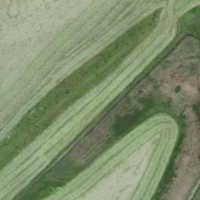
EUNIS habitat code: 23
Species observed at this site:
Menyanthes trifoliata